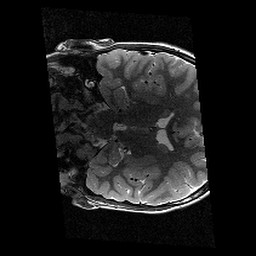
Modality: T2w
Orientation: coronal
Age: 10
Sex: male
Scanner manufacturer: siemens
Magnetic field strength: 3 T
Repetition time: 9.23 s
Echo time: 0.067 s